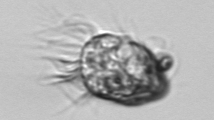
Label: Strombidium_morphotype1